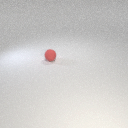
small red rubber sphere